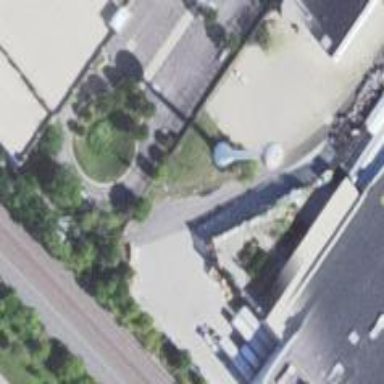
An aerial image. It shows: Water tower that is man-made.